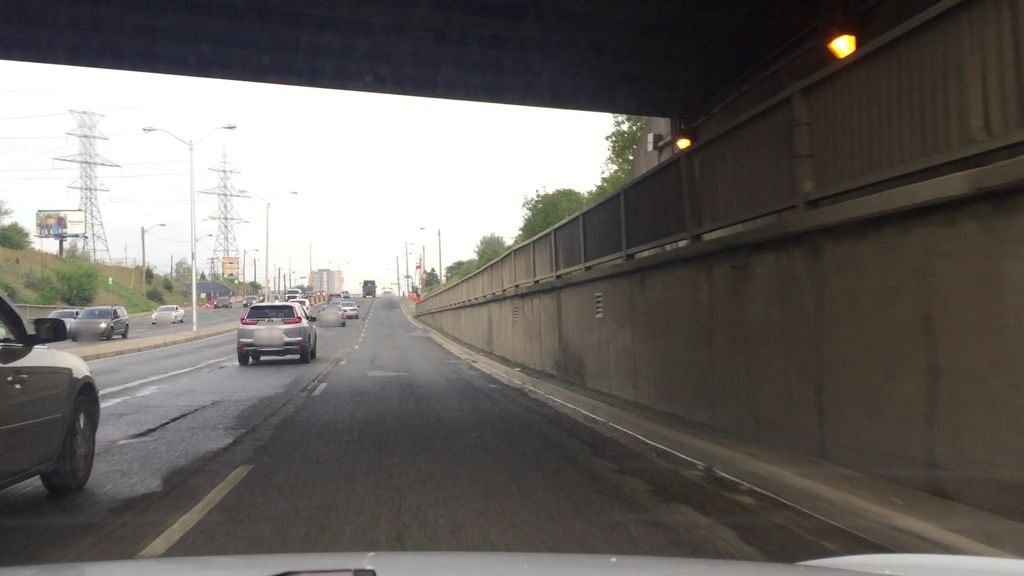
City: toronto